Question: I've created a custom back button with the code below, however the clickable area is very big and goes well beyond the icon itself. Does anyone know how to set the clickable area, or make it the same size as the image?
Thanks
'''
UIImage *buttonImage = [UIImage imageNamed:@"prefs"];
UIButton *button = [UIButton buttonWithType:UIButtonTypeCustom];
[button setImage:buttonImage forState:UIControlStateNormal];
button.frame = CGRectMake(0, 0, buttonImage.size.width, buttonImage.size.height);
[button addTarget:self action: @selector(handleBackButton)
forControlEvents:UIControlEventTouchUpInside];
UIBarButtonItem *customBarItem = [[UIBarButtonItem alloc] initWithCustomView:button];
self.navigationItem.leftBarButtonItem = customBarItem;
'''
The clickable area is shown in red.

Thanks!
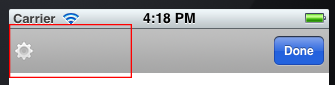
Answer: If you want to prevent the click other than the button then add the custom button to UIView then set that view as custom view to the barbuttonItem
'''
UIImage *buttonImage = [UIImage imageNamed:@"prefs"];
UIButton *button = [UIButton buttonWithType:UIButtonTypeCustom];
[button setImage:buttonImage forState:UIControlStateNormal];
button.frame = CGRectMake(0, 0, buttonImage.size.width, buttonImage.size.height);
[button addTarget:self action: @selector(handleBackButton)
forControlEvents:UIControlEventTouchUpInside];
UIView *view = [[UIView alloc] initWithFrame:CGRectMake(0, 0, buttonImage.size.width, buttonImage.size.height)];
[view addSubview:button];
UIBarButtonItem *customBarItem = [[UIBarButtonItem alloc] initWithCustomView:view];
self.navigationItem.leftBarButtonItem = customBarItem;
'''
This should work as it worked for me.